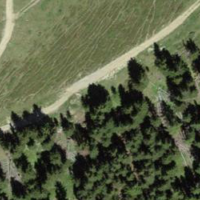
EUNIS habitat code: 43
Species observed at this site:
Dolycoris baccarum
Pyrgus malvoides